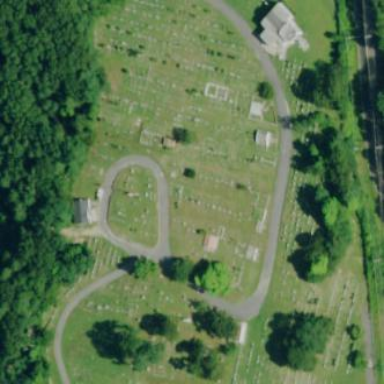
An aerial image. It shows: Graveyard area designated as cemetery.